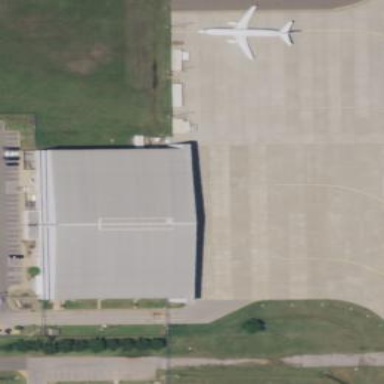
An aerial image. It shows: Hangar building located at airport.